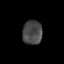
Tissue: prostate
Cell type: Fibroblasts
Senescence score: 0.7067
Nuclear area (px): 462
Mean DAPI intensity: 72.714